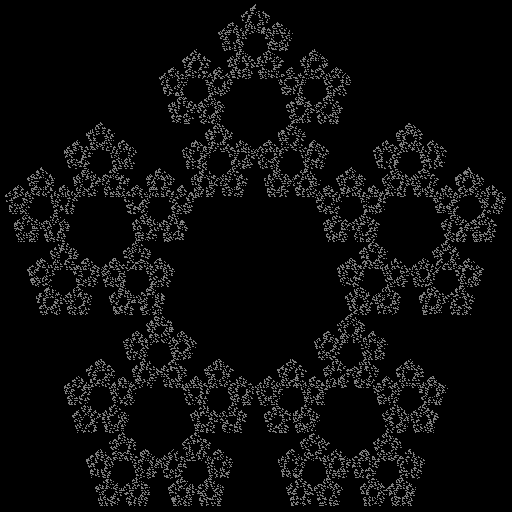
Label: sierpinski_pentagon